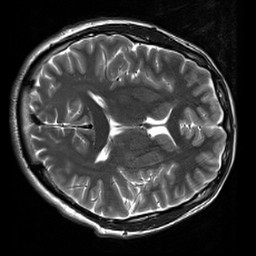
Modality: T2w
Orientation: axial
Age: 20
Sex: male
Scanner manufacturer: siemens
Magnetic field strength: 3 T
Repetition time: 7 s
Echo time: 0.09 s